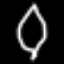
Label: leaf